Field crop: maize
Growth stage: 2
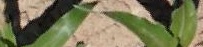
Species: maize